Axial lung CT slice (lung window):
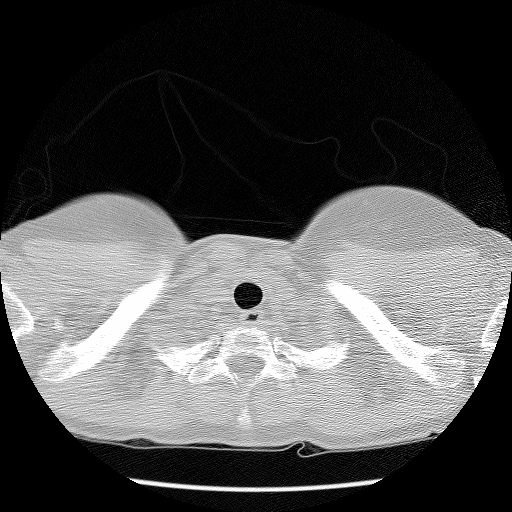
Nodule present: no